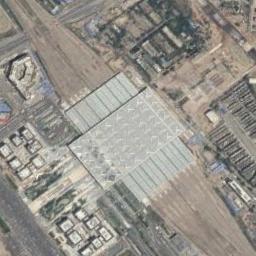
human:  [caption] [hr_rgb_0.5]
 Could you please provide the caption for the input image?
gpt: Many buildings are beside the railway station .

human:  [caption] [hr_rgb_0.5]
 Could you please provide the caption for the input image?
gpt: The railway station has lots of railways and a big building and some other buildings are next to the railway station .

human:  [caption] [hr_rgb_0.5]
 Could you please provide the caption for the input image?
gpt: The railway station is on the bare land next to some buildings .

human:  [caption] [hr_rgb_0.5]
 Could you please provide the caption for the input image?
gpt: There is a fully equipped railway station in the city .

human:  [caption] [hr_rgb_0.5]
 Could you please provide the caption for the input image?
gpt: There are some buildings and bare land around the railway station .